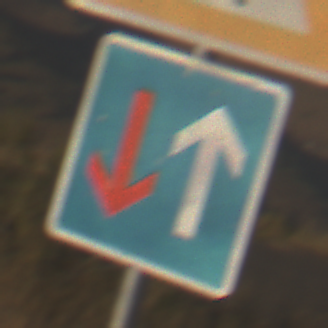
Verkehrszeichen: VorrangVorGegenverkehr
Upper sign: FussgaengerLinks
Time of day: SunriseSunset
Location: Outdoor (Nature)
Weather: Clear
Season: NotSpecified
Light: Natural